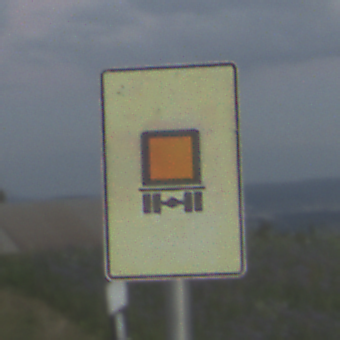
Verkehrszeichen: KennzeichnungspflichtigeFahrzeugeGefaehrlicheGueterOhnePfeilsymbol
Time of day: SunriseSunset
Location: Outdoor (Nature)
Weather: PartlyCloudy
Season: NotSpecified
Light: Natural